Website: apple
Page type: customer-info-address
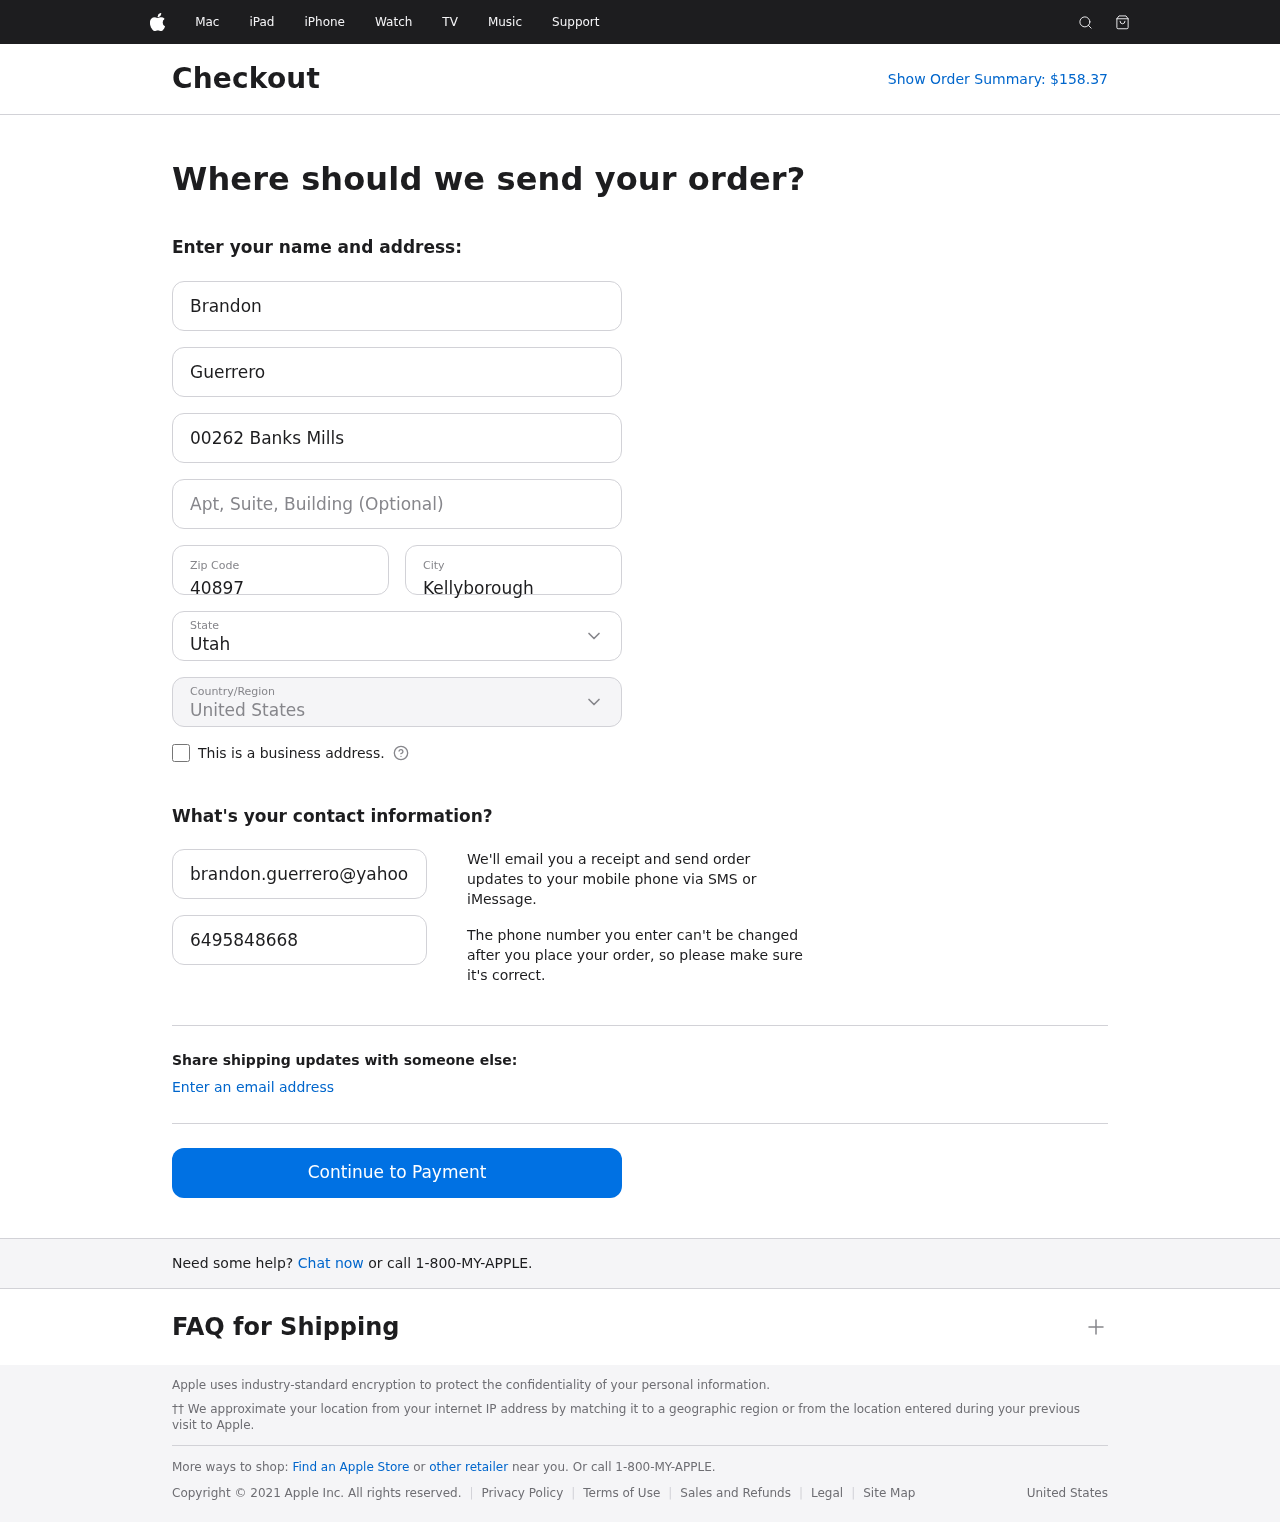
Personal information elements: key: PII_CITY
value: Kellyborough
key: PII_COUNTRY
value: United States
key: PII_EMAIL
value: brandon.guerrero@yahoo.com
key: PII_FIRSTNAME
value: Brandon
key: PII_LASTNAME
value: Guerrero
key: PII_PHONE
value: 6495848668
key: PII_POSTCODE
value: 40897
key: PII_STATE
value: Utah
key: PII_STREET
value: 00262 Banks Mills
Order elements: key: ORDER_TOTAL
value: Show Order Summary: $158.37